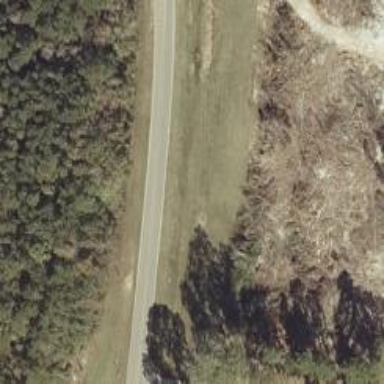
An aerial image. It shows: Abandoned road.